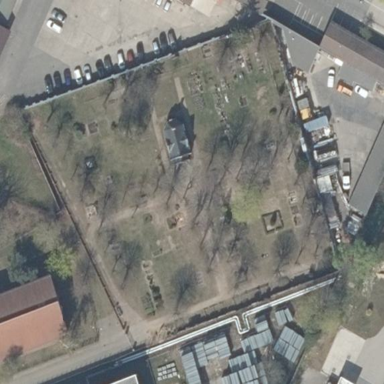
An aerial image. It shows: Cemetery.